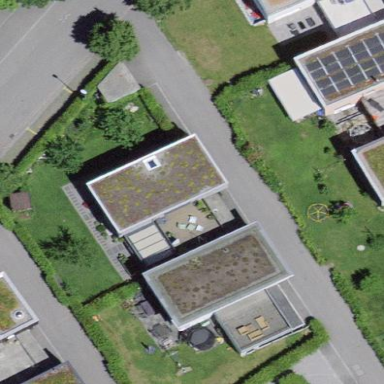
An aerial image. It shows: House with flat roof.